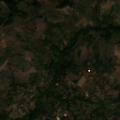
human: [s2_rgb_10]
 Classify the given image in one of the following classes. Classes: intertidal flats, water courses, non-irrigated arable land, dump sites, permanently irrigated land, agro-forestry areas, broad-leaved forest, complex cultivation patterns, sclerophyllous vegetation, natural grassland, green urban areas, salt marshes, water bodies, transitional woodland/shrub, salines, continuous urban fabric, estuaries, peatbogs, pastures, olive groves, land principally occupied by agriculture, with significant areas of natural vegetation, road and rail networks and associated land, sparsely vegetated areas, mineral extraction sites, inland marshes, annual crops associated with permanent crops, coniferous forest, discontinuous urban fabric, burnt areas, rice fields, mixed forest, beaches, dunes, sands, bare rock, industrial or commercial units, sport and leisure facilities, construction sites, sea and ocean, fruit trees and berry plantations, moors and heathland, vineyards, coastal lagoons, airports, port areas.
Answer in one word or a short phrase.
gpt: discontinuous urban fabric, complex cultivation patterns, land principally occupied by agriculture, with significant areas of natural vegetation